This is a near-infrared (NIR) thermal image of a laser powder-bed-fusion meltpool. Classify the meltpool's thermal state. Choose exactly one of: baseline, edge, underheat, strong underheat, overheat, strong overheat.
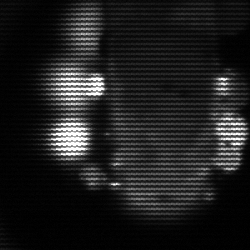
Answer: strong underheat